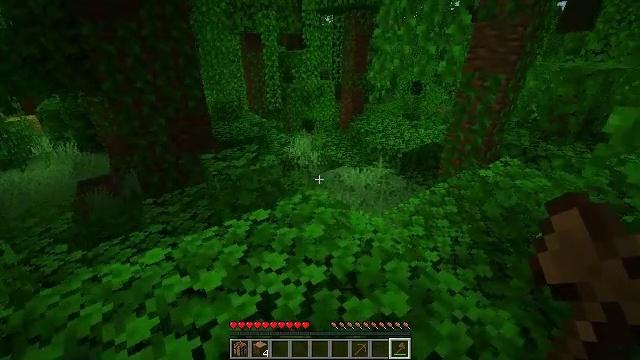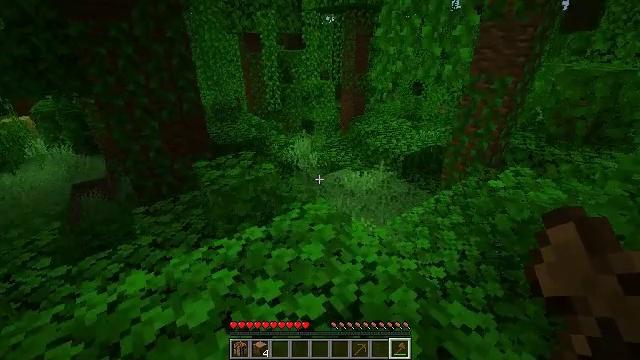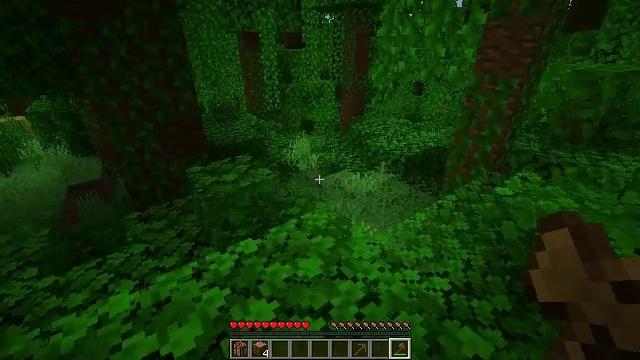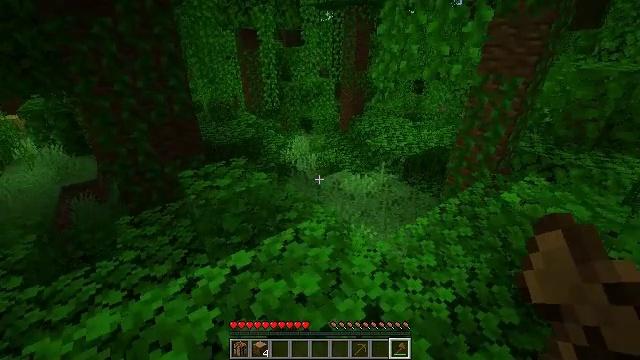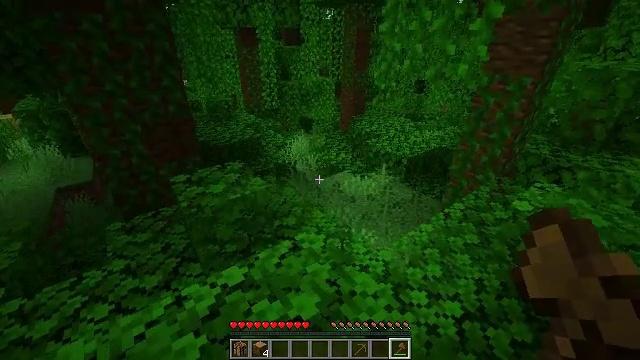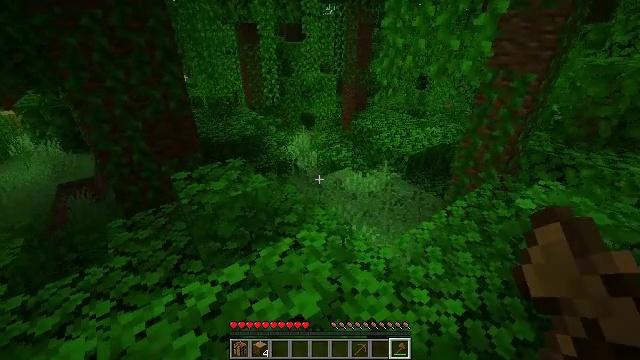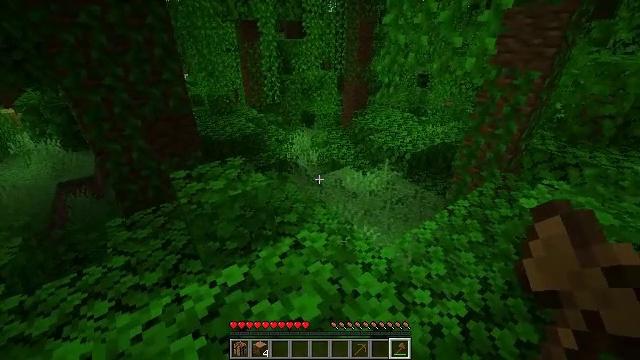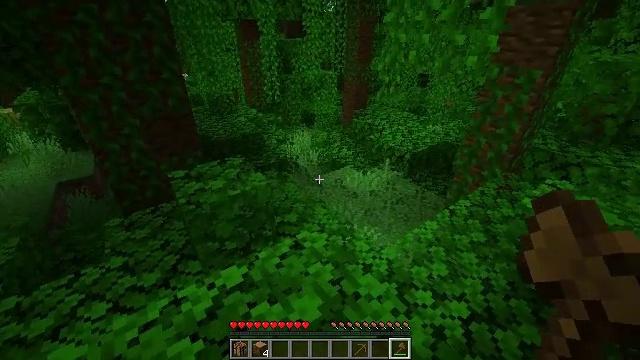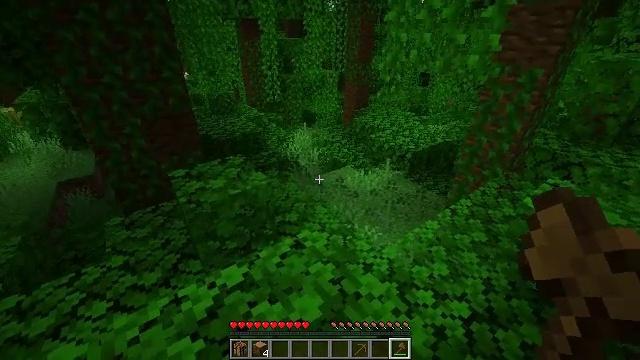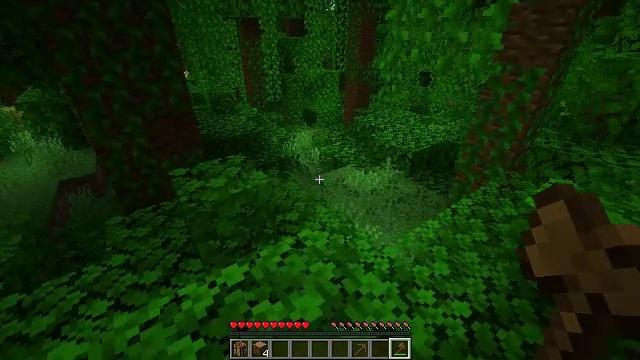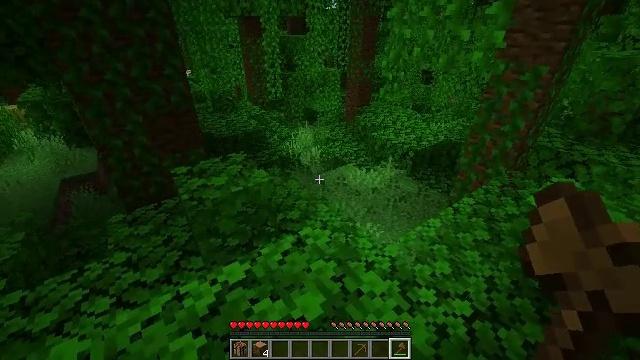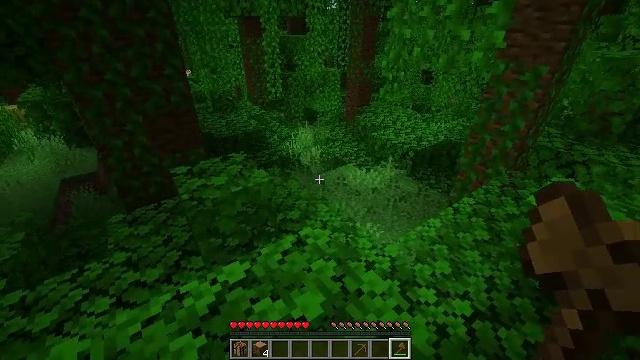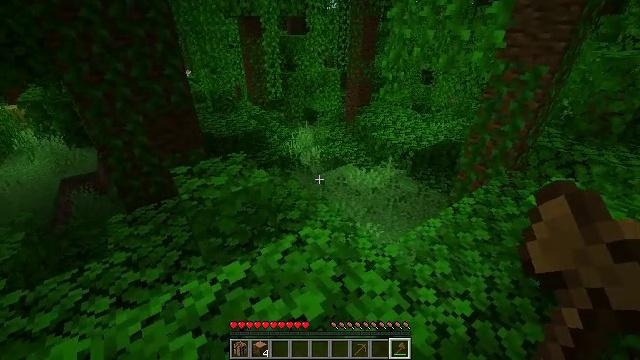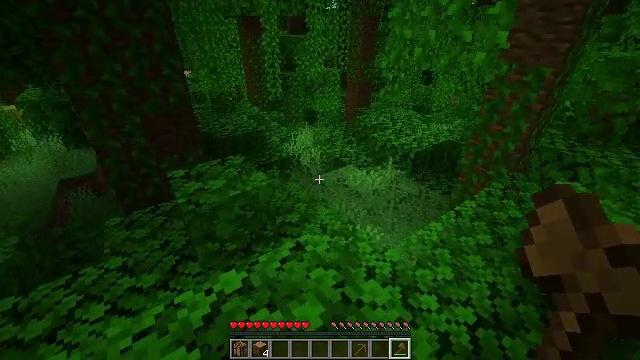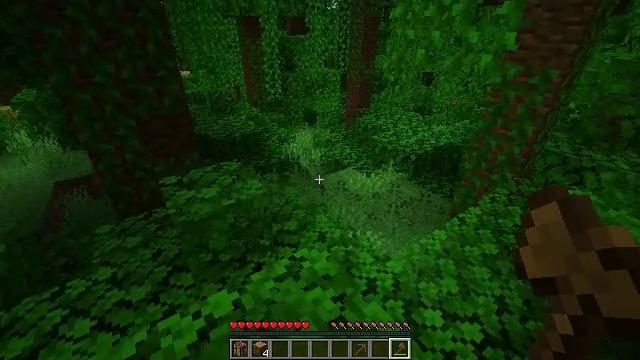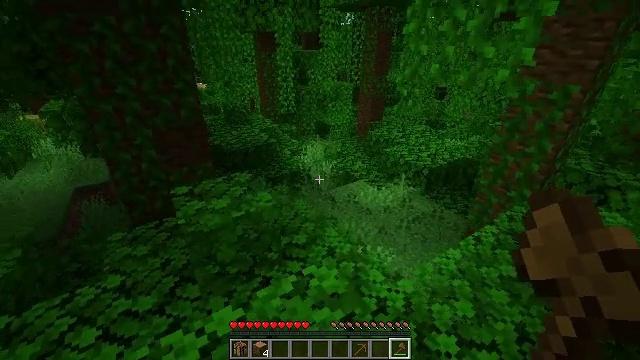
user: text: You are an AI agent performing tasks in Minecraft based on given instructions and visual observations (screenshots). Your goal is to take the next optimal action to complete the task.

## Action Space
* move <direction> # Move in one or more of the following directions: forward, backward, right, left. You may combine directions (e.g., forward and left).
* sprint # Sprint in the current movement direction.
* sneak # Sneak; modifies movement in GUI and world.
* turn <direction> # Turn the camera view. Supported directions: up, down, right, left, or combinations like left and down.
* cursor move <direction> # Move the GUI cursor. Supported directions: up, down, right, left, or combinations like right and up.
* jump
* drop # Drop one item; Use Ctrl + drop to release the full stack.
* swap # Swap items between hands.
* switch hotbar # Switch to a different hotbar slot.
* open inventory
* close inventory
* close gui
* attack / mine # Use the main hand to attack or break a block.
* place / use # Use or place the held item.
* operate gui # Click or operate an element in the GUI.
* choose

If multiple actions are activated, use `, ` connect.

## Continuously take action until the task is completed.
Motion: motion action
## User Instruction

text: Mine oak leaves.
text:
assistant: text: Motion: move forward
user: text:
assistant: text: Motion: move forward
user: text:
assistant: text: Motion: move forward
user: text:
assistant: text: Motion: no_op
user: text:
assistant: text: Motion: no_op
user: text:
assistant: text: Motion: no_op
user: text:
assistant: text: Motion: no_op
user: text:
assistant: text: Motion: no_op
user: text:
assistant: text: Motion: no_op
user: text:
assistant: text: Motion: no_op
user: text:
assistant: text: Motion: no_op
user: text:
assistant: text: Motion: no_op
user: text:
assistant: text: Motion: move forward
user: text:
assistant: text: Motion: move forward
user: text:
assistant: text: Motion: turn left and up
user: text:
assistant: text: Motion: turn left and up
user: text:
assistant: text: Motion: turn left and up
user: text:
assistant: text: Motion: turn left and up
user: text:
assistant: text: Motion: no_op
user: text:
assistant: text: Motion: no_op
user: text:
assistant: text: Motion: no_op
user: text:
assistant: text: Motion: no_op
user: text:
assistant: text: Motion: no_op
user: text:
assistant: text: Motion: turn right and up
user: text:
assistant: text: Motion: turn left and up
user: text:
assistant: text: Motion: turn left and up
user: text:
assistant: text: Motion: no_op
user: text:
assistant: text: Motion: no_op
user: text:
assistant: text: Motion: no_op
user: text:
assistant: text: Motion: no_op